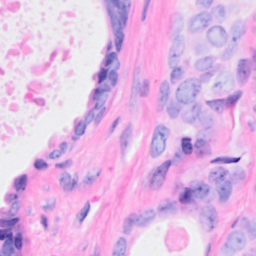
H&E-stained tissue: Breast